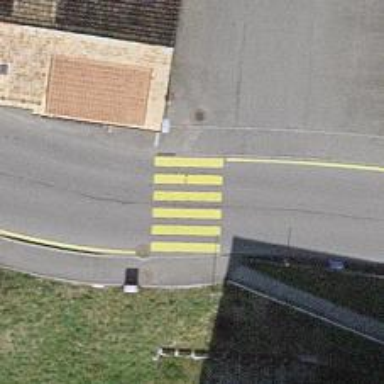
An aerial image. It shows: Uncontrolled zebra crossing on the road.